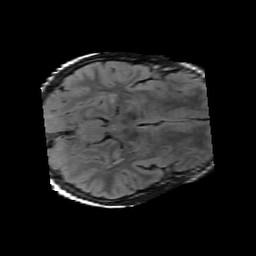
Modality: FLAIR
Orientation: axial
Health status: ill
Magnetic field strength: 3 T